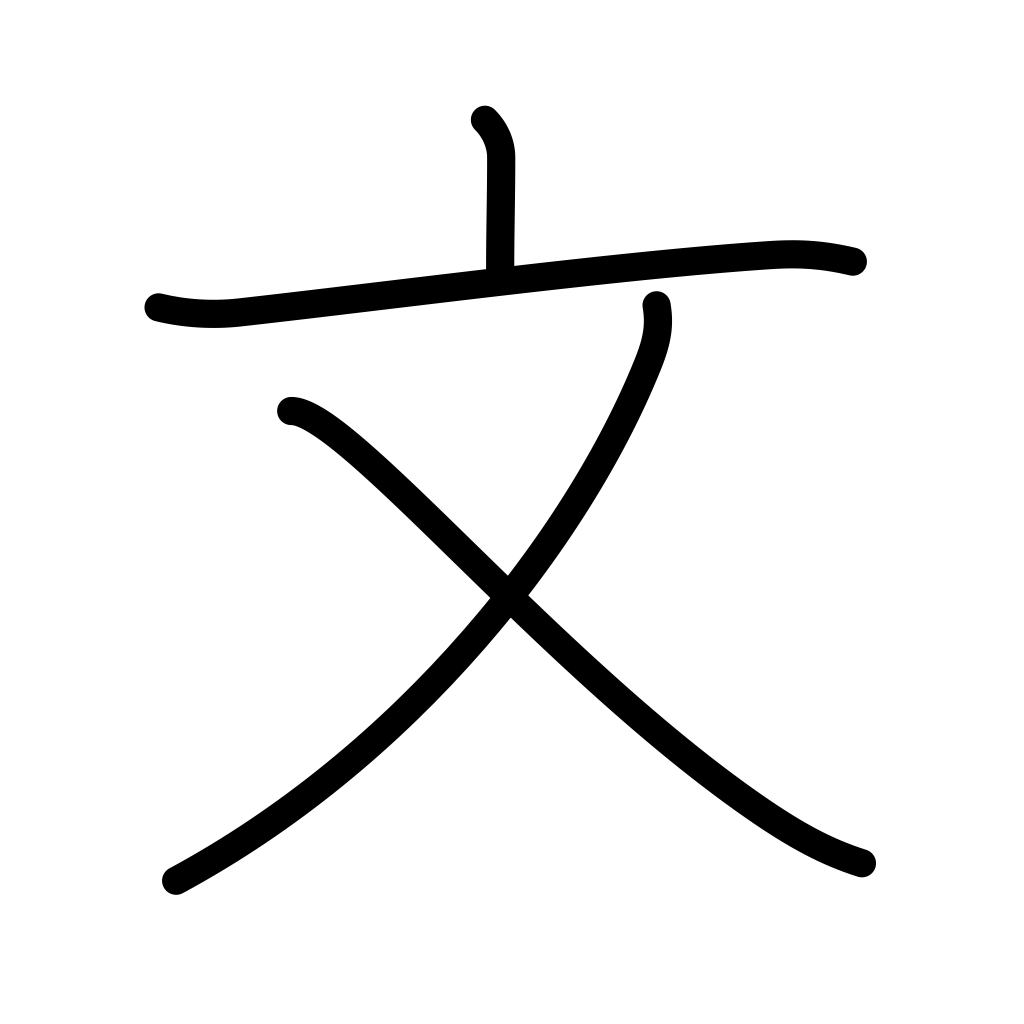
Meaning: sentence, literature, style, art, decoration, figures, plan